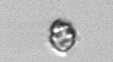
Label: Dinophyceae